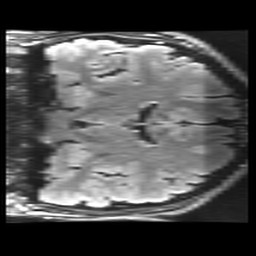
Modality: FLAIR
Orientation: coronal
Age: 28
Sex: male
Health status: healthy
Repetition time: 12 s
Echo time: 0.09782 s